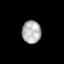
Tissue: lung
Cell type: Endothelial cells
Senescence score: 0.2156
Nuclear area (px): 428
Mean DAPI intensity: 175.547